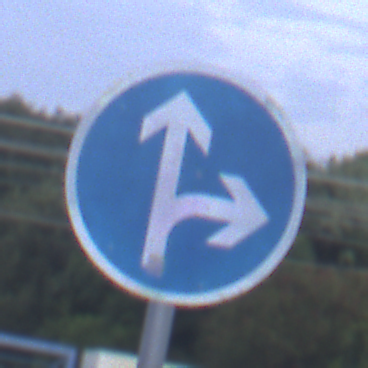
Verkehrszeichen: VorgeschriebeneFahrtrichtungGeradeausOderRechts
Umgebung: Outdoor, Suburban
Tageszeit: SunriseSunset
Wetter: PartlyCloudy
Licht: Natural
Jahreszeit: NotSpecified
Kontrast: LowContrast